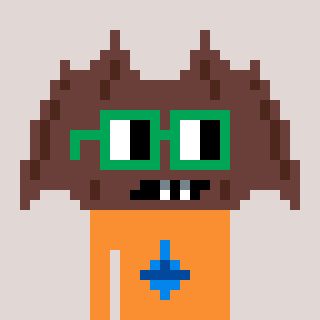
a pixel art character with square green glasses, a bat-shaped head and a orange-colored body on a warm background